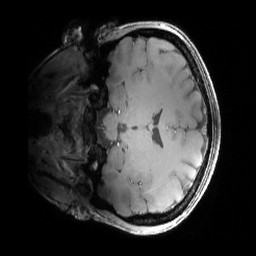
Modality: MP2RAGE
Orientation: coronal